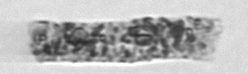
Label: fecal_pellet